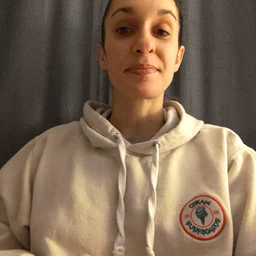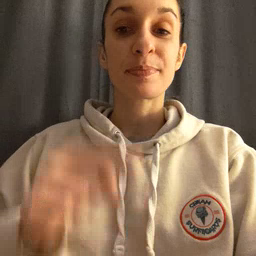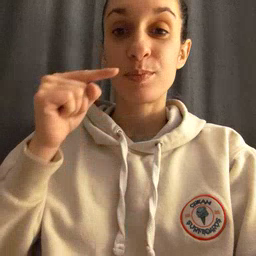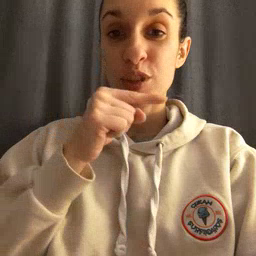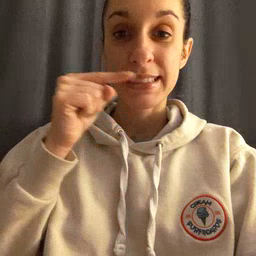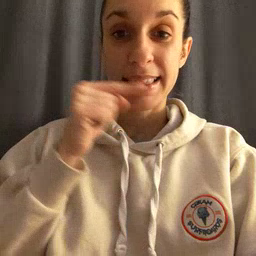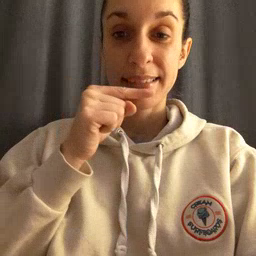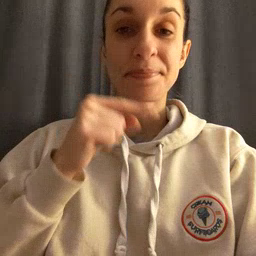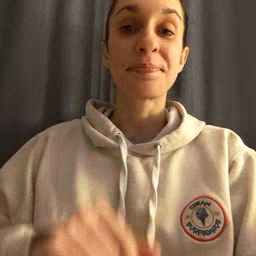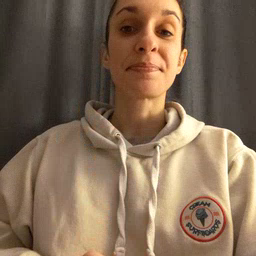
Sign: toothbrush